Последние достижения в области нанотехнологий позволили создать «искусственные атомы», так называемые квантовые точки. Это нанометровые структуры, которые благодаря своим оптическим и электронным свойствам имеют разнообразные применения: от квантовых компьютеров, солнечных батарей до визуализации живых клеток. В этой задаче будет рассмотрена модель движения электронов в квантовой точке. Рассмотрим движение двух электронов (массой $m$ и зарядом $q=-e$) в плоскости, перпендикулярной линиям однородного магнитного поля индукции $\vec B=B\vec k$. Электроны можно считать материальными точками, между которыми есть только кулоновское взаимодействие. Релятивистскими эффектами можно пренебречь. Пусть в начальный момент электроны находятся на расстоянии $d$ друг от друга. Электронам сообщают одинаковые по модулю, но противоположные по направлению скорости, такие, что расстояние между ними не изменяется при дальнейшем движении.
Каким может быть минимальное расстояние $d_\min$ между электронами, чтобы описанное выше движение было возможным?
Найдите скорость $v_m$, которую нужно сообщить электронам, чтобы при их движении между ними сохранялось найденное в A1 расстояние $d_\min$. Рассмотрим теперь случай, когда только одному электрону сообщают в начальный момент времени скорость $v_0$, такую, что расстояние между ними не изменяется и остается равным $d_1=2\sqrt[3]{\cfrac{m}{4\pi\varepsilon_0 B^2}}$.
Найдите угловую скорость центра масс $\omega$ во время движения электронов.
Найдите время, через которое у обоих электронов сравняются абсолютные значения скорости в первый раз. Вернемся к модели из части А. Электроны находятся на расстоянии $d$ друг от друга, и им сообщают противоположные скорости $v_0$.
Получите выражение для кинетической энериии одного электрона $K=K(m, v_r, \omega, r)$, где $v_r=\cfrac{dr}{dt}, \omega=\cfrac{d\theta}{dt}$, а $r$ и $\theta$~— задают положение электрона в системе центра масс.
Найдите, чему равна производная момента импульса по времени $\cfrac{dL}{dt}$ при движении электронов.
Найдите интеграл движения для рассматриваемого случая, т.е. найдите такую функцию $J$, для которой справедливо $\cfrac{dJ}{dt}=0$.
Выразите полную энергию электрона в виде $E=K(v_r)+U(r)$. Выразите ее через $J, e, B, r$ и физические постоянные.
Схематично изобразите график зависимости $U(r)$, укажите его характерные особенности.
Разложите функцию $U(r)$ в ряд Тейлора до первого нетривиального члена вблизи особых точек из пункта C5. Основываясь на разложении, схематично изобразите траекторию электронов, которым сообщили небольшую радиальную компоненту скорости $v_{r0}$ вдобавок к скорости движения по окружности $v_0$.
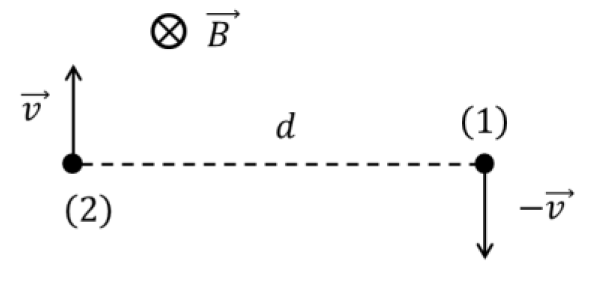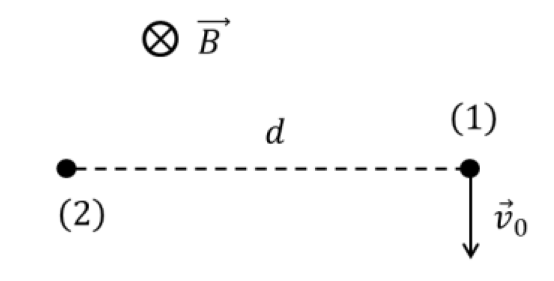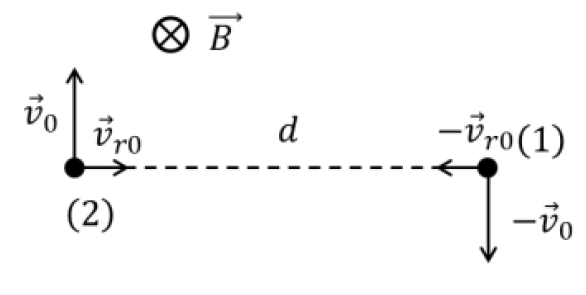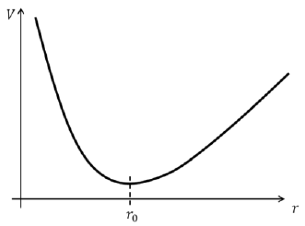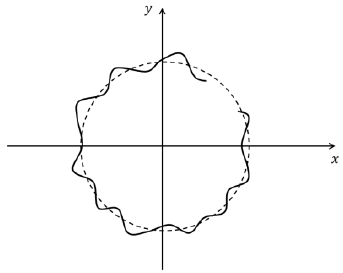
Каким может быть минимальное расстояние $d_\min$ между электронами, чтобы описанное выше движение было возможным?
Решение: Запишем второй закон Ньютона в проекции на линию, проходящую через электроны. Поскольку расстояние не меняется, ускорение равно $\frac{v^2}{r}$. Получаем в итоге уравнение: $$ \frac{2mv^2}{d}=vBe-\frac{e^2}{4\pi\varepsilon_0 d^2} $$ Решаем квадратное уравнение относительно $v$. Дискриминант этого уравнения равен $(Be)^2-\frac{2me^2}{\pi\varepsilon_0d^3}$. Из дискриминанта видно, что решения для скорости существуют только для $d\geqslant2\sqrt[3]{\frac{m}{4\pi\varepsilon_0 B^2}}$. Это и будет минимальное возможное расстояние.

Найдите скорость $v_m$, которую нужно сообщить электронам, чтобы при их движении между ними сохранялось найденное в A1 расстояние $d_\min$.
Решение: Так как дискриминант равен нулю: $$v_m = -\frac{b}{2a}= \frac{Be}{2m}d_{\text{min}}=\frac{e}{2}\sqrt[3]{\frac{B}{4\pi\varepsilon_0m^2}}$$

Найдите угловую скорость центра масс $\omega$ во время движения электронов.
Решение: Центр масс движется под действием двух сил Лоренца: $$m\vec{a} = \left[\vec{v}_1\times \vec B\right]q+\left[\vec{v}_2\times \vec B\right]q = \left[\left(\vec{v}_1+\vec{v}_2\right)\times \vec B\right]q = 2\left[\vec{v}_{CM}\times \vec B\right]q$$ Так как других внешних сил нет,скорость центра масс поворачивается, но не меняется по модулю. Ускорение центра масс в таком случае равно $\vec\omega\times\vec v$ $$2m\left[\vec\omega_{CM}\times\vec v\right] \equiv 2\left[\vec{v}_{CM}\times \vec B\right]q$$ $$\omega_{CM} = \frac{Be}{m}$$

Найдите время, через которое у обоих электронов сравняются абсолютные значения скорости в первый раз.
Решение: При движении, описанном в условии, кинетическая энергия сохраняется. Таким образом угловая скорость относительно центра масс не меняется. $$\omega = \frac{v_0}{d_1}$$ Скорость центра масс и относительная скорость равны, поэтому скорости электронов сравняются, когда угол между скоростью центра масс и относительной скоростью станет равным $\frac{\pi}{2}$. $$t = \frac{\pi}{2}\frac{1}{\left|\frac{v_0}{d_1} - \frac{eB}{m}\right|}$$

Получите выражение для кинетической энериии одного электрона $K=K(m, v_r, \omega, r)$, где $v_r=\cfrac{dr}{dt}, \omega=\cfrac{d\theta}{dt}$, а $r$ и $\theta$~— задают положение электрона в системе центра масс.
Решение: $K=\frac{m}{2}(\omega^2r^2+v_r^2)$

Найдите, чему равна производная момента импульса по времени $\cfrac{dL}{dt}$ при движении электронов.
Решение: Момент импульса меняется за счет составляющей силы Лоренца, отвечающей радиальной составляющей скорости. $$\frac{dL}{dt} = v_rBer$$

Найдите интеграл движения для рассматриваемого случая, т.е. найдите такую функцию $J$, для которой справедливо $\cfrac{dJ}{dt}=0$.
Решение: Интегрируя выражение для $\frac{dL}{dt}$ получаем интеграл движения $$J = L-\frac{eBr^2}{2}$$

Выразите полную энергию электрона в виде $E=K(v_r)+U(r)$. Выразите ее через $J, e, B, r$ и физические постоянные.
Решение: Выражаем угловую скорость через $J$, затем подставляем в выражение для кинетической энергии. $\omega = \frac{1}{m}\left(\frac{J}{r^2}+\frac{eB}{2}\right)$. К кинетической энергии надо добавить энергию кулоновского взаимодействия, приходящуюся на один электрон. $$E = \frac{mv_r^2}{2}+\frac{r^2}{2m}\left(\frac{J}{r^2}+\frac{eB}{2}\right)^2+\frac{e^2}{16\pi\varepsilon_0r}$$

Схематично изобразите график зависимости $U(r)$, укажите его характерные особенности.
Решение: Пределы $U(r)$ в точках $0$ и $+\infty$ равны $+\infty$, при этом функция непрерывна на отрезке $(0, +\infty)$ Вторая производная функции $U(r)$ имеет следующий вид: $$\frac{Ar^4+Br+C}{r^4}; ~~A,~B,~C, ~r > 0$$ На интересующем нас отрезке она всегда больше нуля, оба предела бесконечные, следовательно есть минимум, причем единственный.

Разложите функцию $U(r)$ в ряд Тейлора до первого нетривиального члена вблизи особых точек из пункта C5. Основываясь на разложении, схематично изобразите траекторию электронов, которым сообщили небольшую радиальную компоненту скорости $v_{r0}$ вдобавок к скорости движения по окружности $v_0$.
Решение: Так как мы будем оставаться в окрестности минимума, электроны будут совершать гармонические колебания вдоль радиуса.
Темы:
T, Механика, Динамика, Электромагнетизм, 2020, Сборы XY, Y, Движение в магнитном поле, Заимствование, Интеграл движения